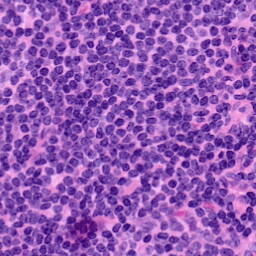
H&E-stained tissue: LymphNode